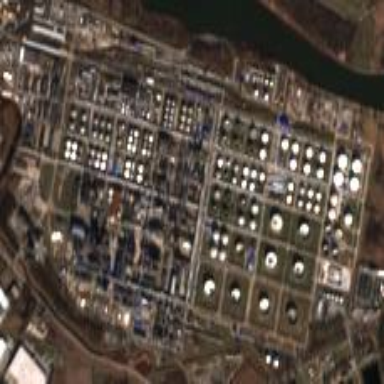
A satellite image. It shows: Industrial area with refinery.